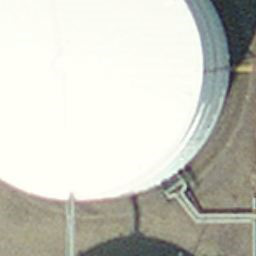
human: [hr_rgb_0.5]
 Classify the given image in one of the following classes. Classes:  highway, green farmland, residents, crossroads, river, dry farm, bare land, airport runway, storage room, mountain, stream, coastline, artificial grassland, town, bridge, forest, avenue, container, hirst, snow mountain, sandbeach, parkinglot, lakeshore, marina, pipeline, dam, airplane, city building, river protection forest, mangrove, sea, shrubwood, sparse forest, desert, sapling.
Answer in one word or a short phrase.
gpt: storage room